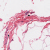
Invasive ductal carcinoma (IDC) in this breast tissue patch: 0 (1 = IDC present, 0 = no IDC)